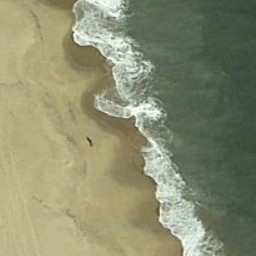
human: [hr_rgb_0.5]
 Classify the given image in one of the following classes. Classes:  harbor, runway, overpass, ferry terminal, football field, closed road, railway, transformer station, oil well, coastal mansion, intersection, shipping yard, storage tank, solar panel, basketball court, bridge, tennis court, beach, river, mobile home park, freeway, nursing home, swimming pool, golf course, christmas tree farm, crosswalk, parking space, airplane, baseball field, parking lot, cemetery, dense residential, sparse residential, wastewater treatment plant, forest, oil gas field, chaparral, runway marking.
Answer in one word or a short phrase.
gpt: beach